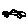
Label: car